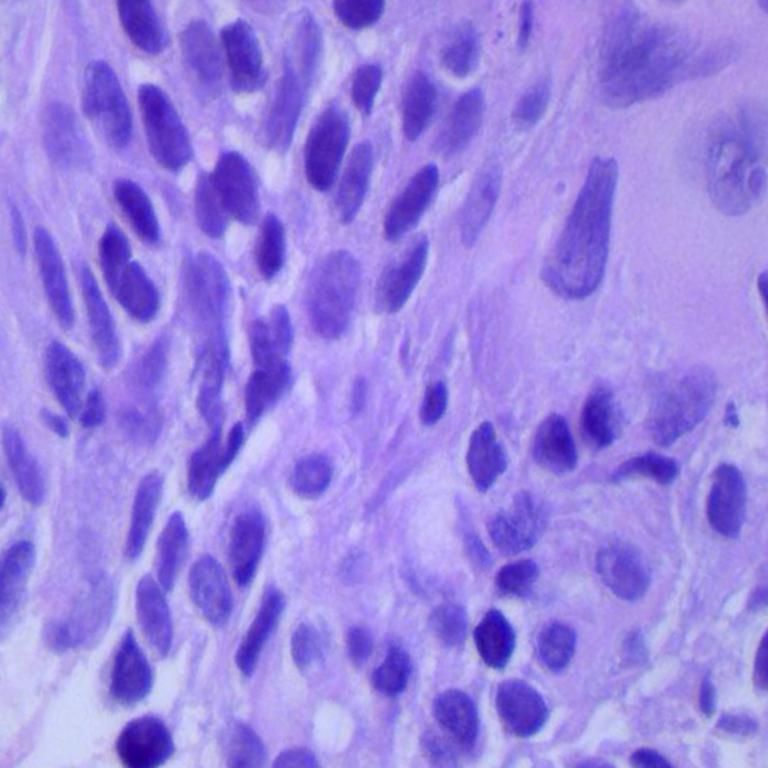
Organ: lung
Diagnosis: squamous carcinomas